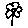
Label: flower